Question: ## Intro
I have got a pool of different DataSources.
I've got Masks. Masks have got Indexlines. Each Indexline has a single DataSource from the pool associated:
## Classes
'''
public class DataSource
{
public string Name { get; set; }
public override string ToString()
{
return Name;
}
}
public class Mask
{
public string Name { get; set; }
public ObservableCollection<Indexline> Indexlines { get; set; }
public override string ToString()
{
return Name;
}
}
public class Indexline
{
public DataSource SelectedDatasource { get; set; }
}
'''
## Dependency Properties
On my MainWindow, I've got some Dependency Properties (nothing special about them):
- 'ObservableCollection<DataSource>'- 'ObservableCollection<Mask>'- 'Mask'
## Sample data
This is my sample data, which is set in the 'Loaded' Event of the 'Window':
'''
this.AvalibleMasks = new ObservableCollection<Mask>()
{
new Mask()
{
Name = "Search Mask",
Indexlines = new ObservableCollection<Indexline>()
{
new Indexline(),
new Indexline(),
new Indexline(),
new Indexline(),
}
},
new Mask()
{
Name = "Document Mask",
Indexlines = new ObservableCollection<Indexline>()
{
new Indexline(),
new Indexline(),
}
}
};
this.AvalibleDataSources = new ObservableCollection<DataSource>()
{
new DataSource(){Name = "ERP Database"},
new DataSource(){Name = "CRM Database"},
};
'''
## XAML
And here's the xaml code of my window:
'''
<Window x:Class="DataSourcesQuestion.MainWindow"
xmlns="http://schemas.microsoft.com/winfx/2006/xaml/presentation"
xmlns:x="http://schemas.microsoft.com/winfx/2006/xaml" Name="MainWindow_instance"
Title="MainWindow" Height="372" Width="735" Loaded="Window_Loaded">
<Grid>
<ListBox ItemsSource="{Binding AvalibleMasks}" SelectedItem="{Binding SelectedMask}" Margin="10,10,10,236" />
<DataGrid Margin="10,111,10,43" ItemsSource="{Binding SelectedMask.Indexlines}" AutoGenerateColumns="False">
<DataGrid.Columns>
<DataGridTemplateColumn Width="500" Header="Selected DataSource">
<DataGridTemplateColumn.CellTemplate>
<DataTemplate>
<ComboBox ItemsSource="{Binding AvalibleDataSources,Source={x:Reference MainWindow_instance}}"
SelectedItem="{Binding SelectedDatasource}"/>
</DataTemplate>
</DataGridTemplateColumn.CellTemplate>
</DataGridTemplateColumn>
</DataGrid.Columns>
</DataGrid>
</Grid>
</Window>
'''
I now select a mask in the 'ListBox', then all the indexlines are displyed in the 'DataGrid'. Everything fine so far. When I know select a 'DataSource' from the 'ComboBox', it won't be stored into the 'Indexline' object. (Cause when I swich the mask, and then switch back, the selection is gone. Also when I use the debugger, I can see the 'SelectedDatasource' of the 'Mask's are all null)

## Question
---
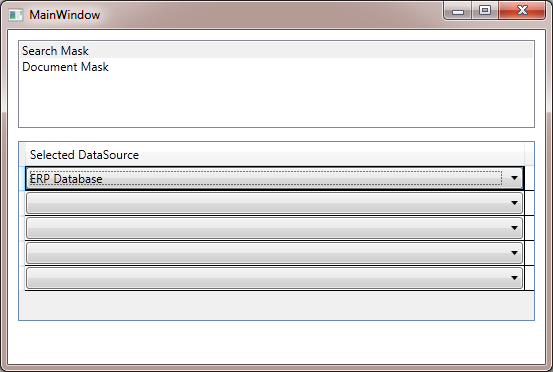
Answer: I found the cause:
The default 'UpdateSourceTrigger' for the 'ComboBox's 'SelectedItem' property seems to be 'Explicit'.
Setting it to 'PropertyChanged' explicitly, solves the problem! So easy!
So thats the new full XAML code
'''
<Window x:Class="DataSourcesQuestion.MainWindow"
xmlns="http://schemas.microsoft.com/winfx/2006/xaml/presentation"
xmlns:x="http://schemas.microsoft.com/winfx/2006/xaml" Name="MainWindow_instance"
Title="MainWindow" Height="372" Width="735" Loaded="Window_Loaded">
<Grid>
<ListBox ItemsSource="{Binding AvalibleMasks}" SelectedItem="{Binding SelectedMask}" Margin="10,10,10,236" />
<DataGrid Margin="10,111,10,43" ItemsSource="{Binding SelectedMask.Indexlines}" AutoGenerateColumns="False">
<DataGrid.Columns>
<DataGridTemplateColumn Width="500" Header="Selected DataSource">
<DataGridTemplateColumn.CellTemplate>
<DataTemplate>
<ComboBox ItemsSource="{Binding AvalibleDataSources,Source={x:Reference MainWindow_instance}}"
SelectedItem="{Binding SelectedDatasource, UpdateSourceTrigger=PropertyChanged}"/>
</DataTemplate>
</DataGridTemplateColumn.CellTemplate>
</DataGridTemplateColumn>
</DataGrid.Columns>
</DataGrid>
</Grid>
</Window>
'''